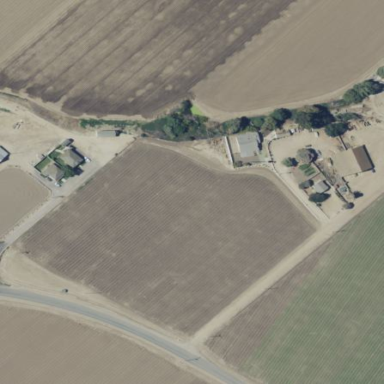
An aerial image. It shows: Farmyard area.